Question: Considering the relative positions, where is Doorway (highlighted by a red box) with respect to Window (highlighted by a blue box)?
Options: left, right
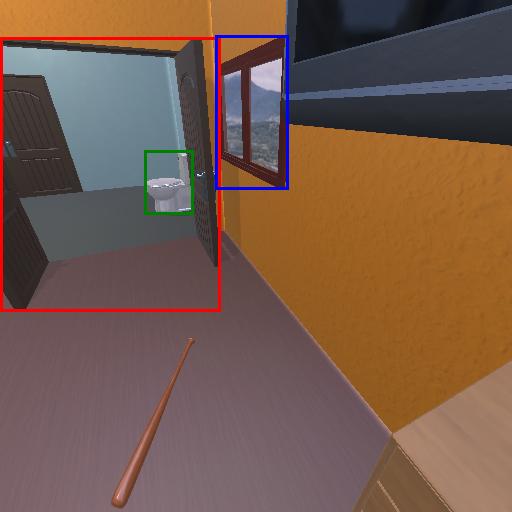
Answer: left